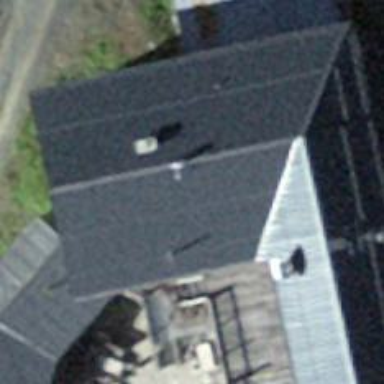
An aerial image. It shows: Restaurant.